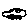
Label: car